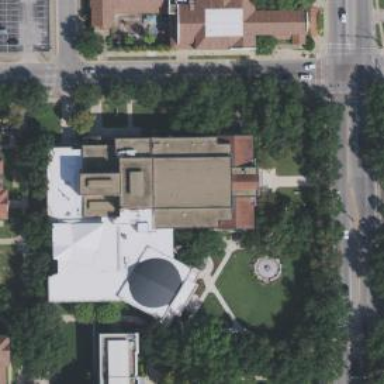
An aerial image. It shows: Arts center housed in building.